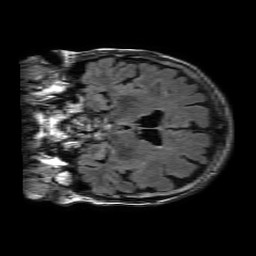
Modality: FLAIR
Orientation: coronal
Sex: female
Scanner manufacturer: philips
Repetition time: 11 s
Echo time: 0.125 s